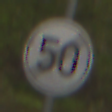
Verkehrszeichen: EndeGeschwindigkeit50
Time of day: MorningAfternoon
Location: Outdoor (Nature)
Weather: Overcast
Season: NotSpecified
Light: Natural